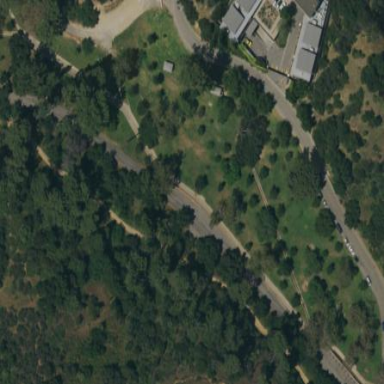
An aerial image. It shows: Picnic site located on grassy land.